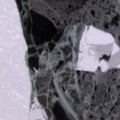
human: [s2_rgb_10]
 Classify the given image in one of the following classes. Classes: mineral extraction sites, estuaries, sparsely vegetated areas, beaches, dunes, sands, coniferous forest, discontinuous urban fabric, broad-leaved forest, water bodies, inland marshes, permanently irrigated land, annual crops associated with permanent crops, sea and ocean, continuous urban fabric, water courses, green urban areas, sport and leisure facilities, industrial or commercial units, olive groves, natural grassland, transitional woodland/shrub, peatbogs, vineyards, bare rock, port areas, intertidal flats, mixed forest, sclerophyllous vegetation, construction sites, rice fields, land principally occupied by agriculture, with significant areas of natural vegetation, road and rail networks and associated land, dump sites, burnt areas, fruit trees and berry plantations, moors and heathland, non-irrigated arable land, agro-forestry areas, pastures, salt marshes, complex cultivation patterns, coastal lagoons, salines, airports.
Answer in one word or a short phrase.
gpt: sea and ocean